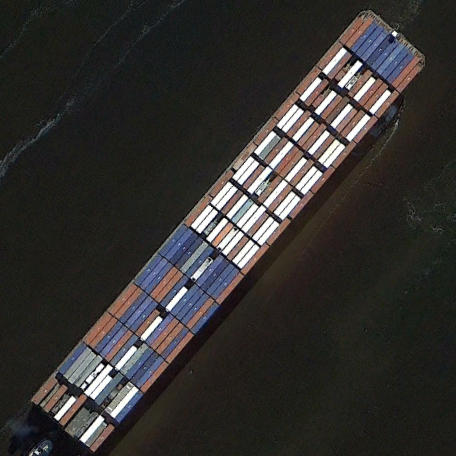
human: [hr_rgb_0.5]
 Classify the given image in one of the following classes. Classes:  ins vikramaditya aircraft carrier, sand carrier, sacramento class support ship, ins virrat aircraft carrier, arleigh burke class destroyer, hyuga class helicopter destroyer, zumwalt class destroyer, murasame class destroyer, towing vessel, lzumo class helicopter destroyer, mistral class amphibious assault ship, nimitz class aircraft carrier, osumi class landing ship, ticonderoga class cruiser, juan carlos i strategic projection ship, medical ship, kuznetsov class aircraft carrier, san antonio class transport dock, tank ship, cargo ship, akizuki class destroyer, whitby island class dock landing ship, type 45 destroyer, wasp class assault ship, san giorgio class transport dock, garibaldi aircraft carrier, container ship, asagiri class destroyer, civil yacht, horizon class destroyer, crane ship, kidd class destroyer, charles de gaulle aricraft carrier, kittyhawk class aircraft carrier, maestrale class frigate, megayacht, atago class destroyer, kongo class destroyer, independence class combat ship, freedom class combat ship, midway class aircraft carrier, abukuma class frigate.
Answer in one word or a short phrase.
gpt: Container ship